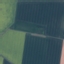
Land use / land cover: AnnualCrop